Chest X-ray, PA view. Patient: 70 years old, sex M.
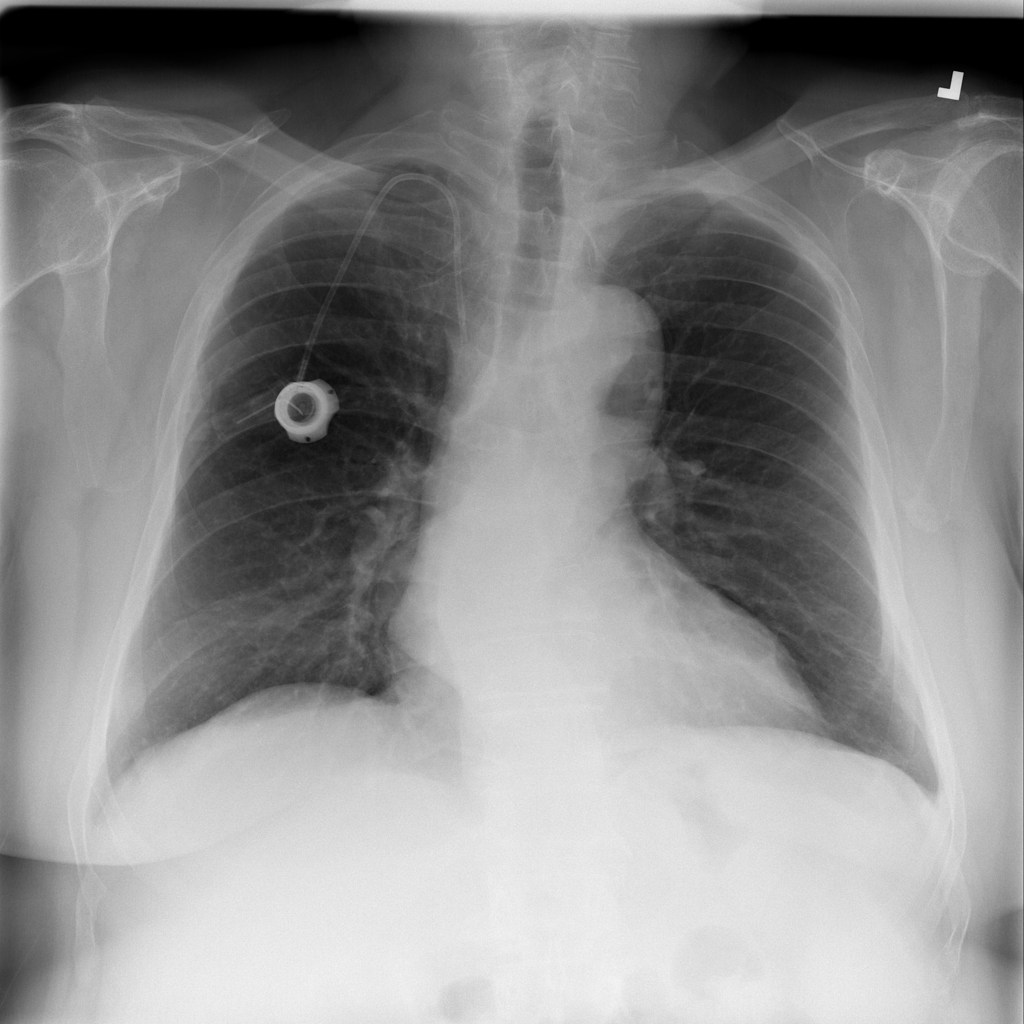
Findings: Atelectasis